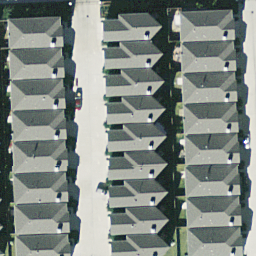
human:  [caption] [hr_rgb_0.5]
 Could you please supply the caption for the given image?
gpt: Lots of houses arranged in lines with some roads fo through them .

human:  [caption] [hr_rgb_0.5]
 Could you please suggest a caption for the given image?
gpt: It is a dense residential area with many houses arranged in lines .

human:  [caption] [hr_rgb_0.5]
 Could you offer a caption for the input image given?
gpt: This is a dense residential area .

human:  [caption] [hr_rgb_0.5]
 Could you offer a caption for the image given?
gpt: There are lots of houses arranged in lines .

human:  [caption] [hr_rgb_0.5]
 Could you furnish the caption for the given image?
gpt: There are some houses arranged in lines in the dense residential area .